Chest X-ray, AP view. Patient: 61 years old, sex M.
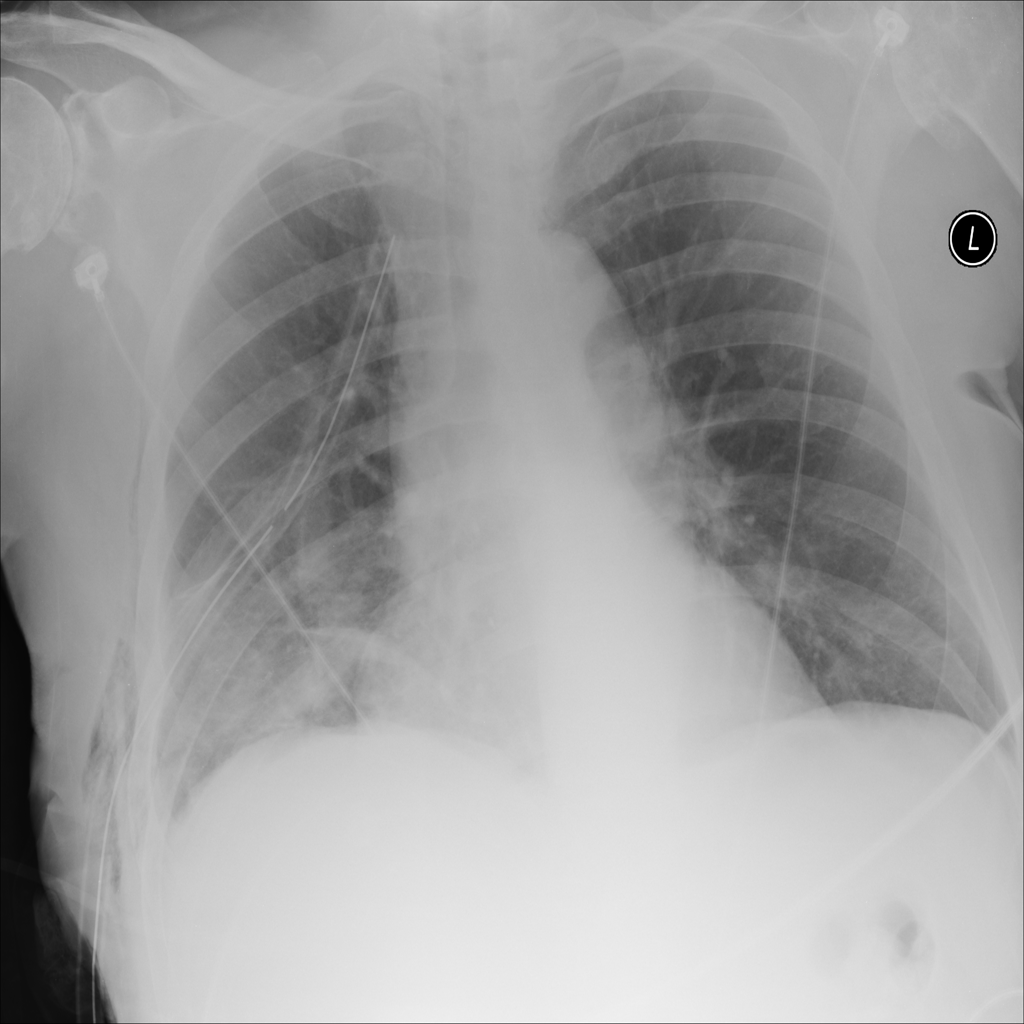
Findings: Atelectasis, Emphysema